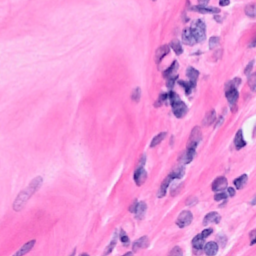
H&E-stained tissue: Breast